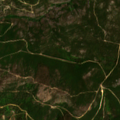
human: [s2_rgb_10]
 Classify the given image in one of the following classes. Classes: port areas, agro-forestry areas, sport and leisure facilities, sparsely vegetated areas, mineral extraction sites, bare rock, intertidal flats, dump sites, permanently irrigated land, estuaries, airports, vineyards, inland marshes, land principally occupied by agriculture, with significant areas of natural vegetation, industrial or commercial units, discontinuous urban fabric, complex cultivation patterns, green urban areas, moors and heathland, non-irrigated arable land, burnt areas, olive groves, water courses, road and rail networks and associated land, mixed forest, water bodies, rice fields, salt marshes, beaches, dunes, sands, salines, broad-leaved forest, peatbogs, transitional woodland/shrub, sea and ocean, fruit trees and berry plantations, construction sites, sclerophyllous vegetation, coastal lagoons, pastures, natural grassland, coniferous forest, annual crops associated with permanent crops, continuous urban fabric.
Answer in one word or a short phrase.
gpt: complex cultivation patterns, transitional woodland/shrub